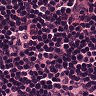
Metastatic tissue present: no